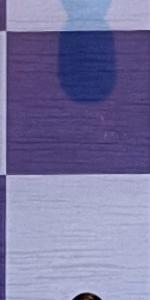
Label: Empty